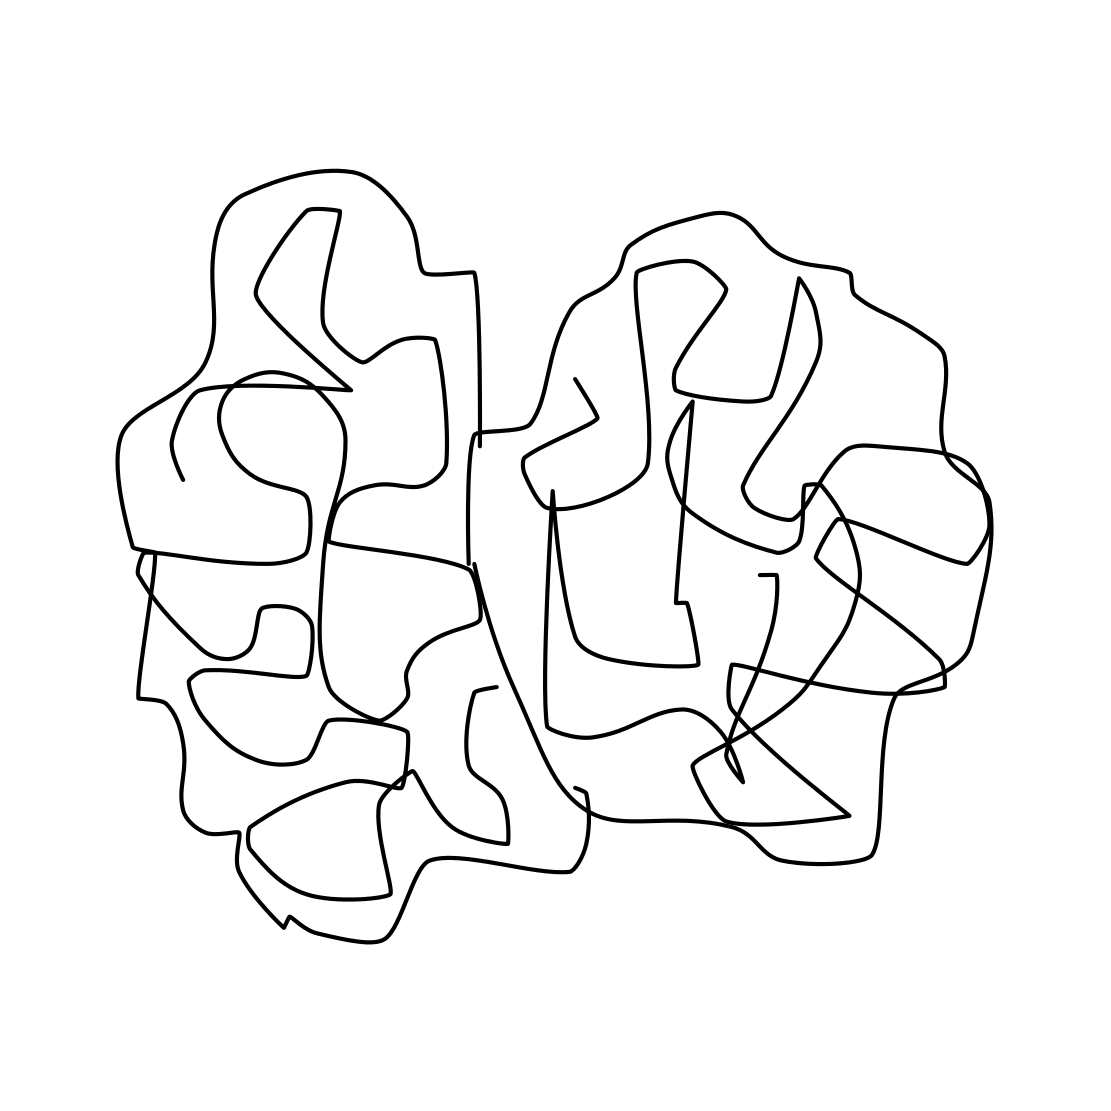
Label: brain